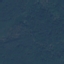
Land use / land cover class: Forest